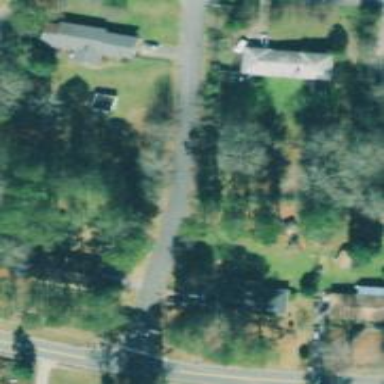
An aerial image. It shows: Residential road with asphalt surface.